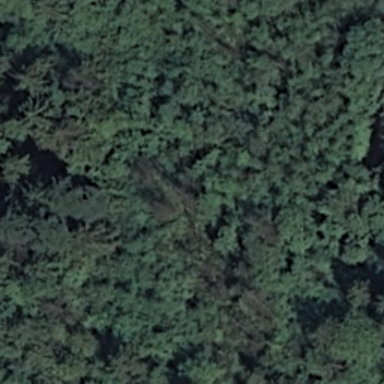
This is a dense forest with lots of dark green trees .